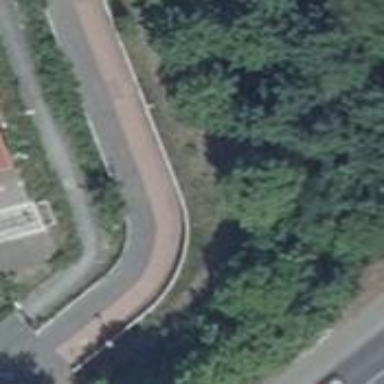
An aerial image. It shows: Asphalt path with ramp.